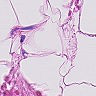
Metastatic tissue present: no